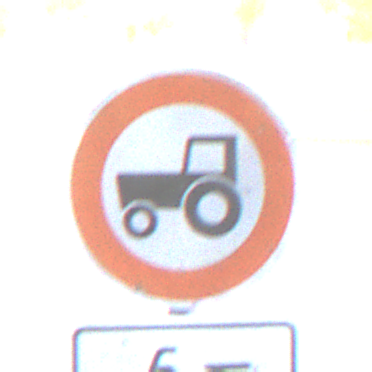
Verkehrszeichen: VerbotKraftfahrzeugeZuegeNichtSchneller25
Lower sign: EinspurigeFahrzeugeFrei2
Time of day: SunriseSunset
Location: Outdoor (Urban)
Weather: PartlyCloudy
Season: NotSpecified
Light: Natural